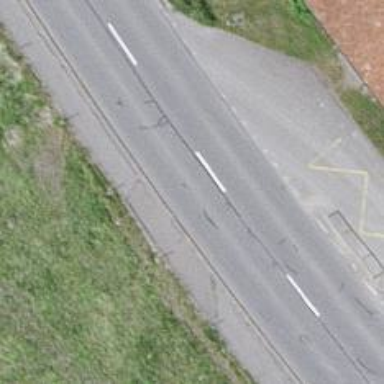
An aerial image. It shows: Public transport stop position.